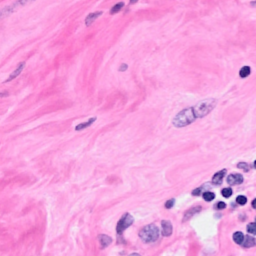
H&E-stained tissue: Breast